Question: What is the value of the measurement in the image?
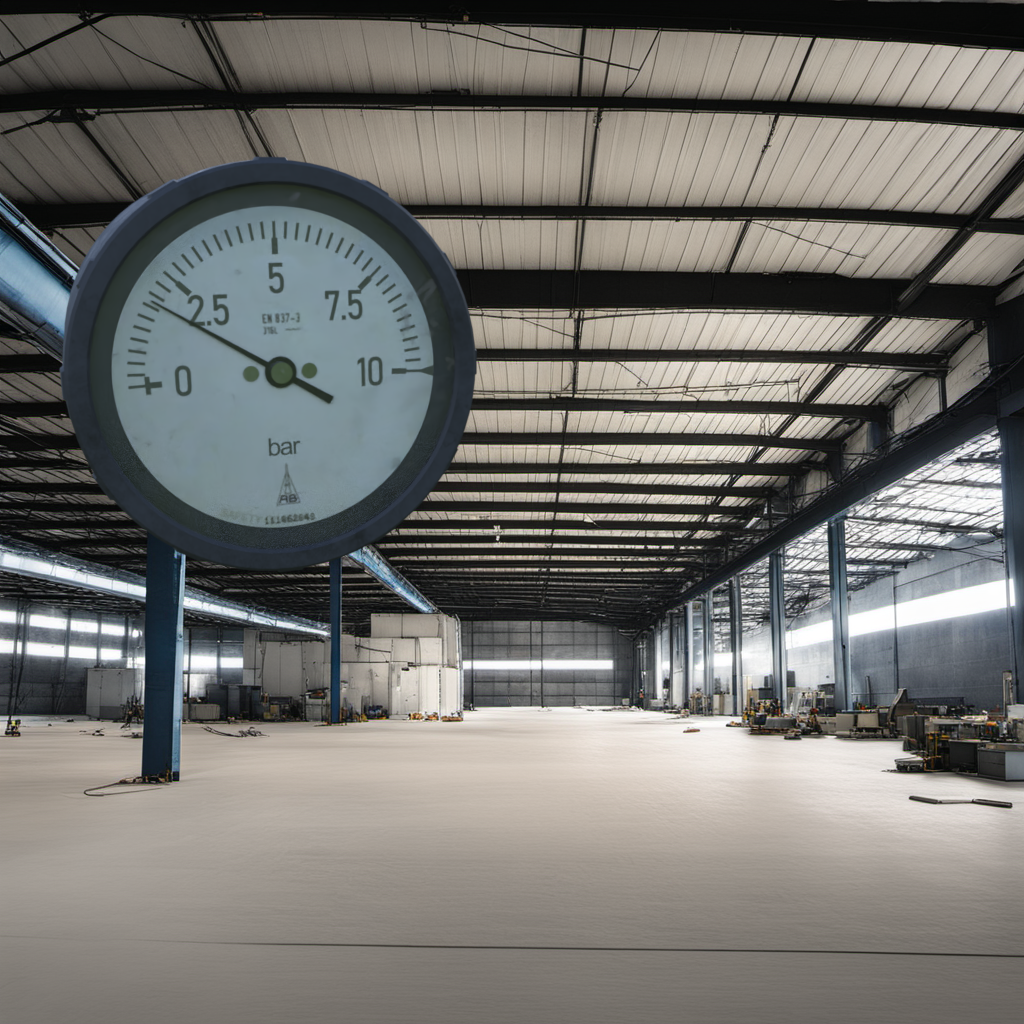
Answer: The result is 1.98
Question: What is the value range of this measurement?
Answer: The range is from 0 to 10
Question: What is the minimum and maximum value of the measurement shown in the image?
Answer: The minimum value is 0 and the maximum value is 10